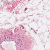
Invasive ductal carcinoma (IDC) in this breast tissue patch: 0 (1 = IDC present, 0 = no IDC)